Question: I have a requirement where after the login, i need to show a tabbar with four tabs and load a tableview controller with a navigation controller. The Login Page is a uiviewcontroller. I tried to add a tableviewcontroller as a subview to the first uiviewcontroller. But i am getting the view below the mentioned coordinates. I specified the coordinates as 0,0 but the tableviewcontroller is getting displayed a bit below the coordinates. Please help me.

The Blue background on the top is the First Login View but when i add the second tableviewcontroller as a subview it is getting displayed 15 pixels down the actual coordinates. Please help me. Let me know if i am going wrong some where. Thanks a lot.
'''
_mainMenuViewController = [[MainMenuViewController alloc]init];
[self.view addSubview:_mainMenuViewController.view];
'''
I have added a tableviewcontroller class and tried to add this as a subview in the above mentioned context...
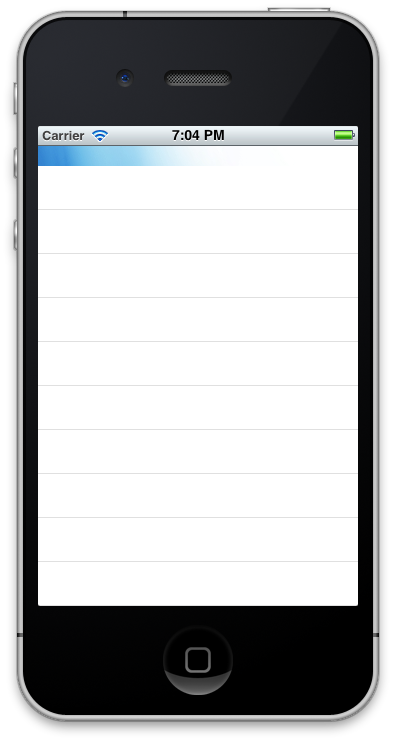
Answer: View controllers know whether the window that they're in has a status bar and will adjust their views accordingly. So nesting them in non-Apple-sanctioned ways causes both view controllers to move their contents down by 20 points.
TabBar controllers are meant only to be used as a root-level view controller, so add it as a direct subview of your window. Then add a navigation controller as a tab, and a table view to the navigation controller. Present the login screen as a modal view controller.